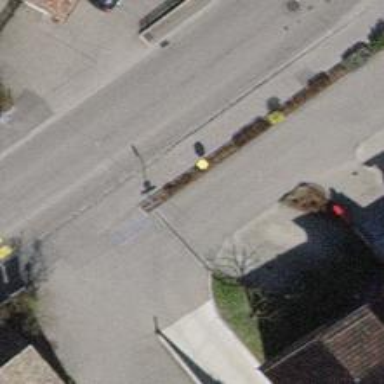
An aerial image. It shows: Post box is visible.